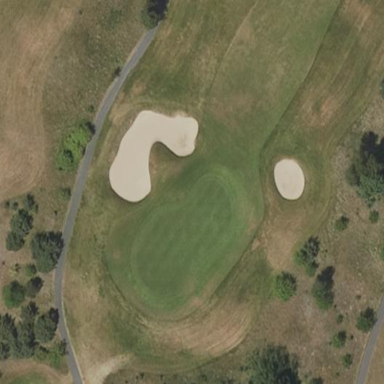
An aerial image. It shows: Golf green.